Question: I have two tables inside a table :
'''
<table>
<tbody>
<tr>
<td class="tdkqtb">
<table border="1">
<tbody>
<tr>
<th>Giai</th>
<th>@cityID</th>
</tr>
</tbody>
</table>
</td>
<td class="tdkqtb">
<table border="1">
<tbody>
<tr>
<th>Dau</th>
<th>Duoi</th>
</tr>
</tbody>
</table>
</td>
</tr>
<tr></tr>
</tbody>
</table>
'''

Now I need to set the width of the two tables fixed. How can I do that? For example I want all tables to have the same width as the first twos. I mean they must have a fixed width for each column, the first table will contains 70% width of the parent table, and the second contains the rest. The columns in the two tables must have fixed width too!
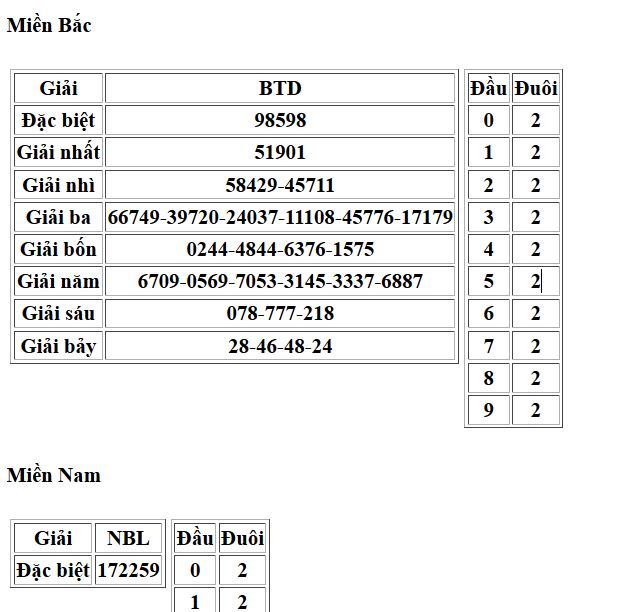
Answer: Not sure if I understood what you want but you can just select the required element of the table or the whole table and give a width in css
'''
table {
width: 70%;
}
'''
If you have multiple tables, give them ids or classes to seperate for different styles. Same for the th, tr, td and so on.